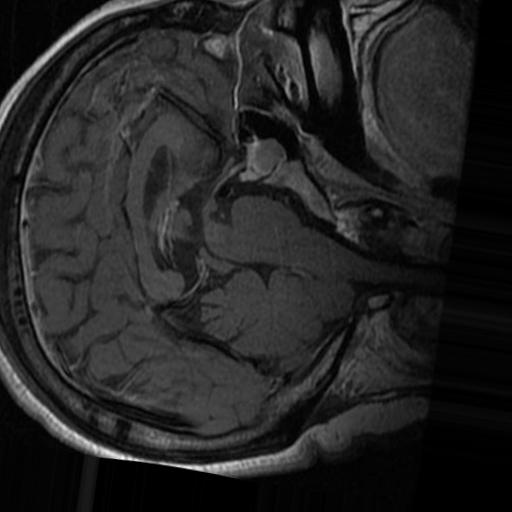
Label: brain_tumor